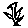
Label: bird